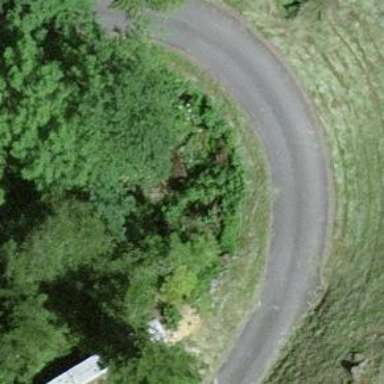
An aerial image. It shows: Culvert tunnel.